Interaction volume radius: 5 \u00c5
Interaction volume height: 30 \u00c5
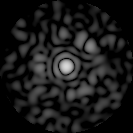
Disorder parameter: 0.8525